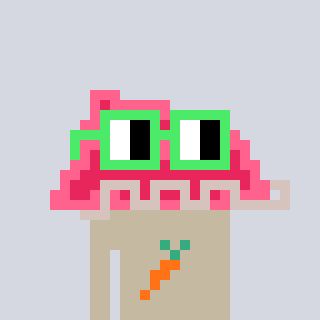
a pixel art character with square light green glasses, a retainer-shaped head and a bege-colored body on a cool background